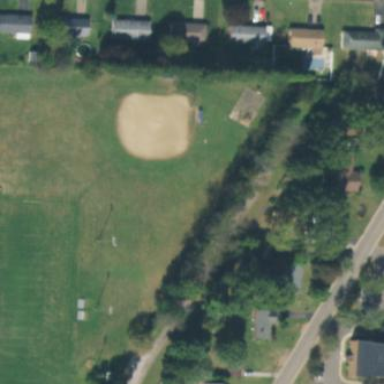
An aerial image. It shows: Baseball pitch for leisure land.